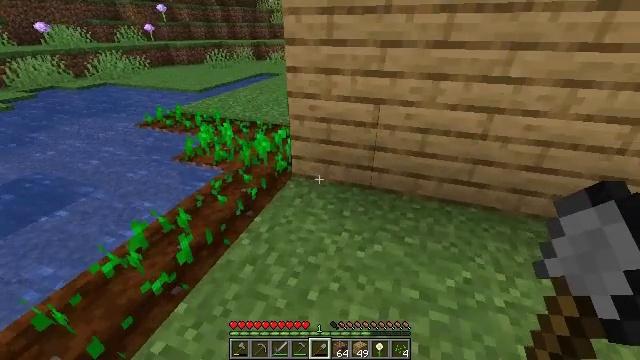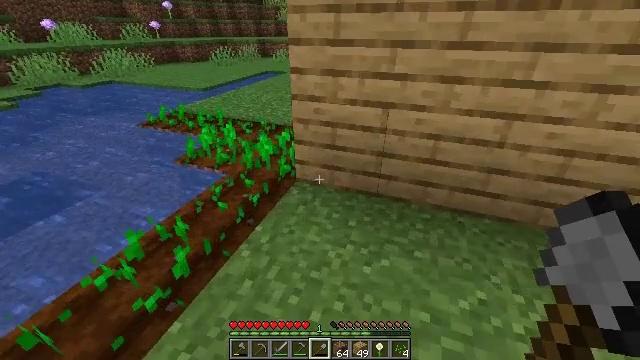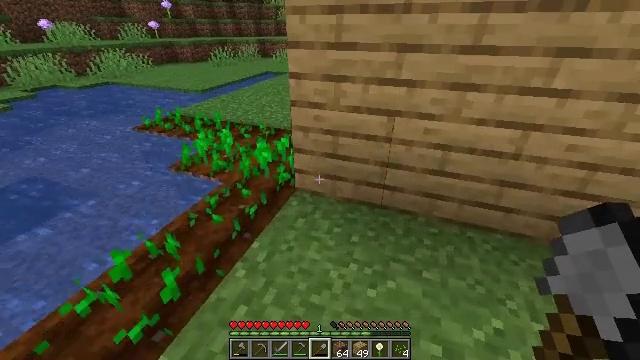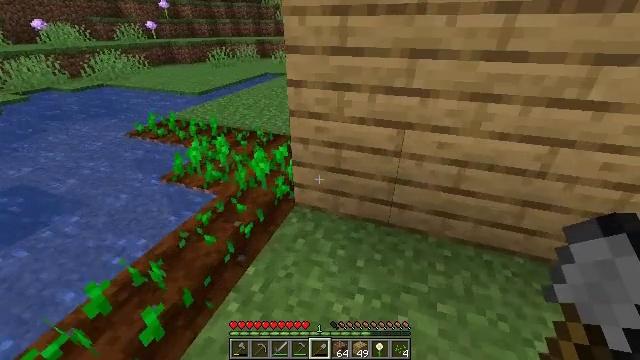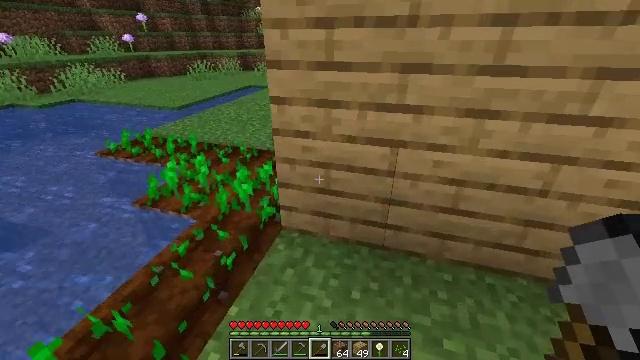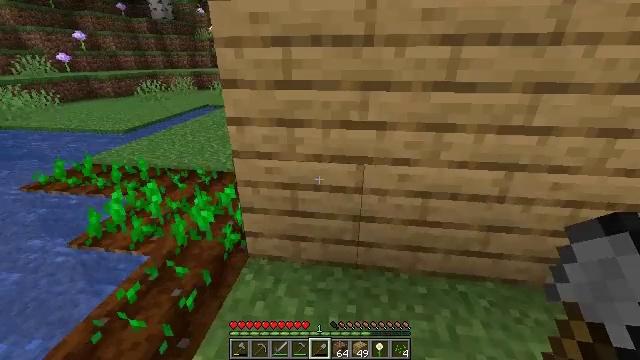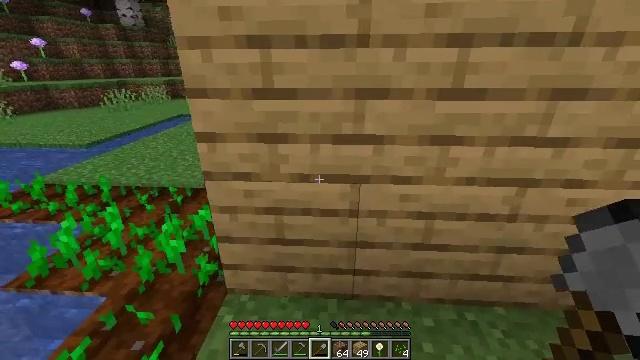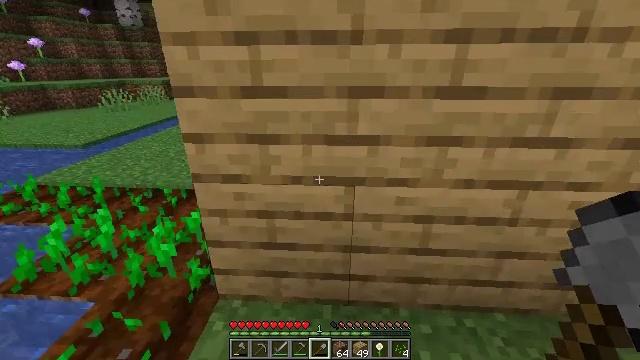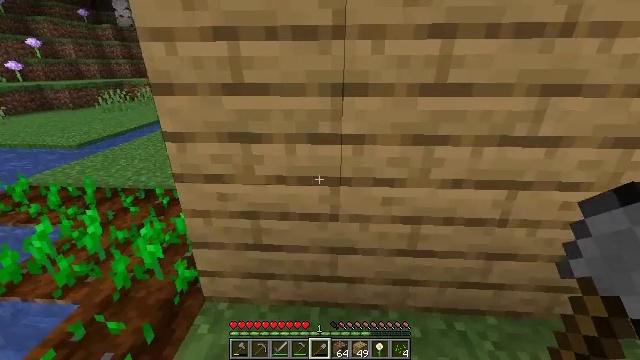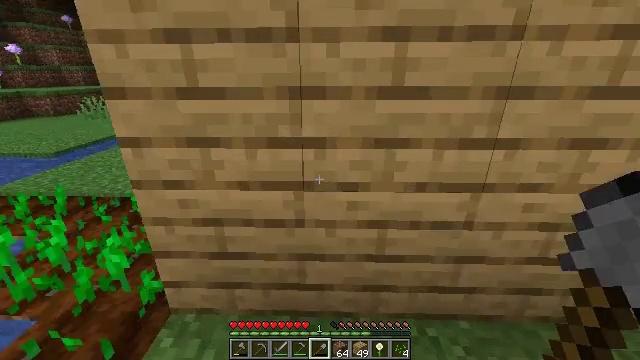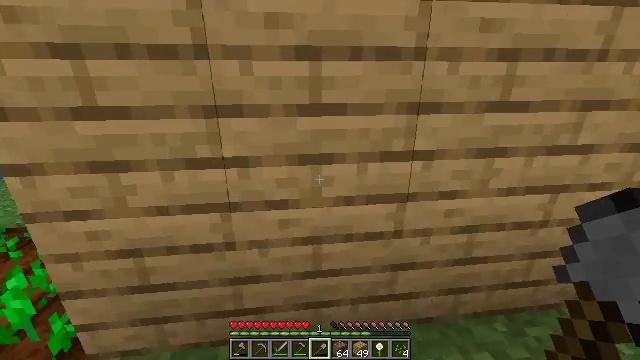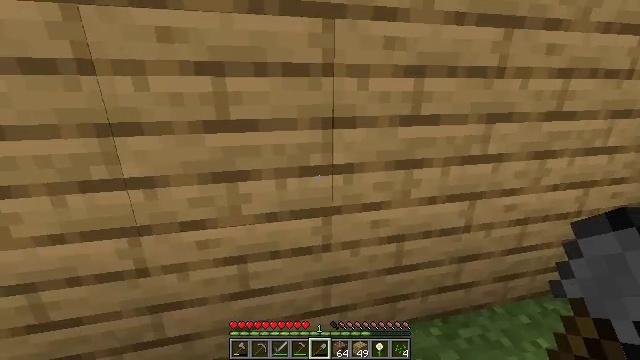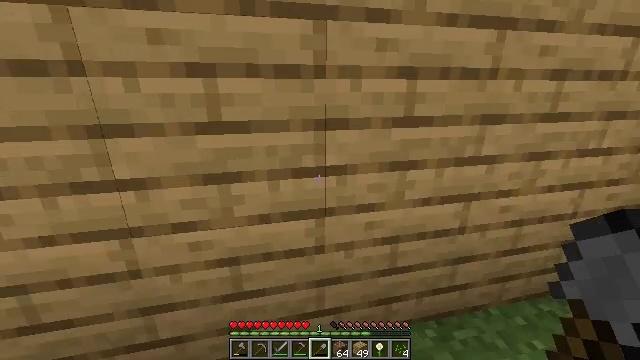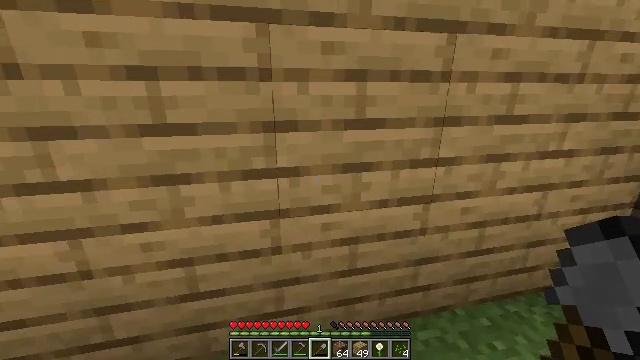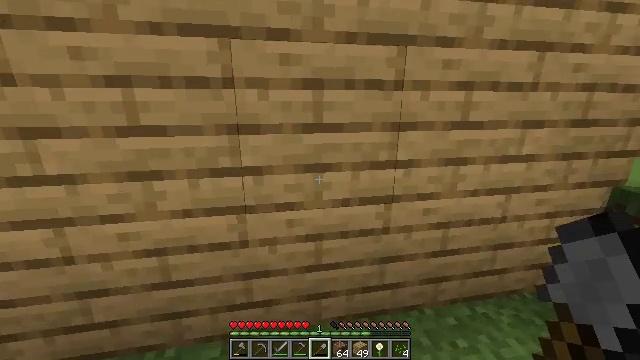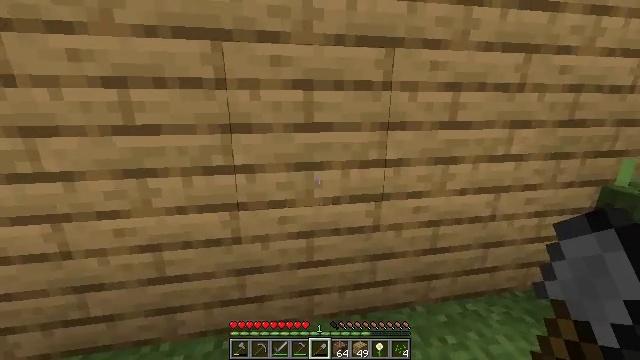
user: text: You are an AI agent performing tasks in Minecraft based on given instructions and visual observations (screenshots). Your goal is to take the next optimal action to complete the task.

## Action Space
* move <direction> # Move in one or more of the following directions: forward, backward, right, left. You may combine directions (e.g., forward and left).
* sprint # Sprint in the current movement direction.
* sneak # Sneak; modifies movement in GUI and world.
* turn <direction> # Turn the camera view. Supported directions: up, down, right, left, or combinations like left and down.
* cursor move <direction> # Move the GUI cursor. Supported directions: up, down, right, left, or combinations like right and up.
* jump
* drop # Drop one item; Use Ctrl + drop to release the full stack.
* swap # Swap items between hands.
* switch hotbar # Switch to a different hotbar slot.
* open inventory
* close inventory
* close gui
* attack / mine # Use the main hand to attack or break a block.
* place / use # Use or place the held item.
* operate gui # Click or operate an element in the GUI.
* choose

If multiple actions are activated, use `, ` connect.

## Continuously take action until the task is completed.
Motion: motion action
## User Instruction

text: Break the existing planks.
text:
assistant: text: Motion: move forward, turn left
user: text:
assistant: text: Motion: move forward
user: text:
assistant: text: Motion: move forward
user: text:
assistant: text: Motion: move forward, turn right and up
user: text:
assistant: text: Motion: move forward, turn right and up
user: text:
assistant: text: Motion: turn right and up
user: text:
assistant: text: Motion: move right
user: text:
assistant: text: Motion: move right
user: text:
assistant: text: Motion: move right, turn right and up
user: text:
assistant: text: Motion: move right, turn right and up
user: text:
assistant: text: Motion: move right, turn right and up
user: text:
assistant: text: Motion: move right
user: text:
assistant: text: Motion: move back and move right
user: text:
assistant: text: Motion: move back and move right, turn left and up
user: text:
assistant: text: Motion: move back and move right
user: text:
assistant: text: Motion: move back and move right
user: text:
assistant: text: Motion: move back and move right
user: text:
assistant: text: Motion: move back and move right
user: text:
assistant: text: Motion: move back and move right, turn left
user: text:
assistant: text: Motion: move back and move right
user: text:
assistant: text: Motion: move back and move right
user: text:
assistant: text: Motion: move right
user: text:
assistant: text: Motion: move right
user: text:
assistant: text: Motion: move right
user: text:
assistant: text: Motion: move right, turn left
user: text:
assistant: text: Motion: move right, turn left
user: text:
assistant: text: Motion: turn left
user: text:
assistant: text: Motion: no_op
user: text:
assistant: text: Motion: move forward
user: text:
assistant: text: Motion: move forward